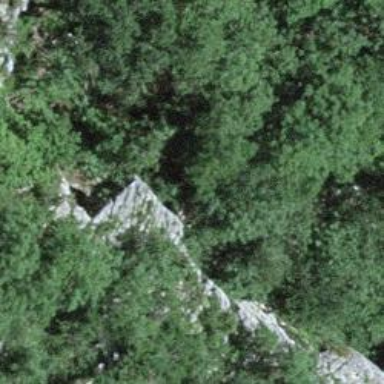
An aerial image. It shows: Natural cliff.